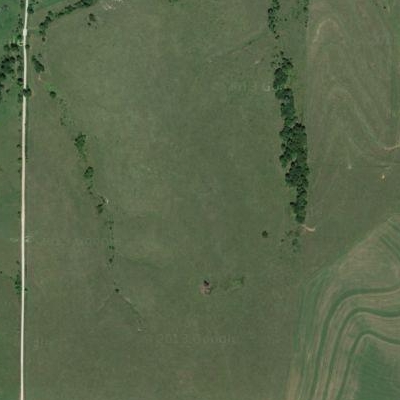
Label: Grass